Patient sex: F
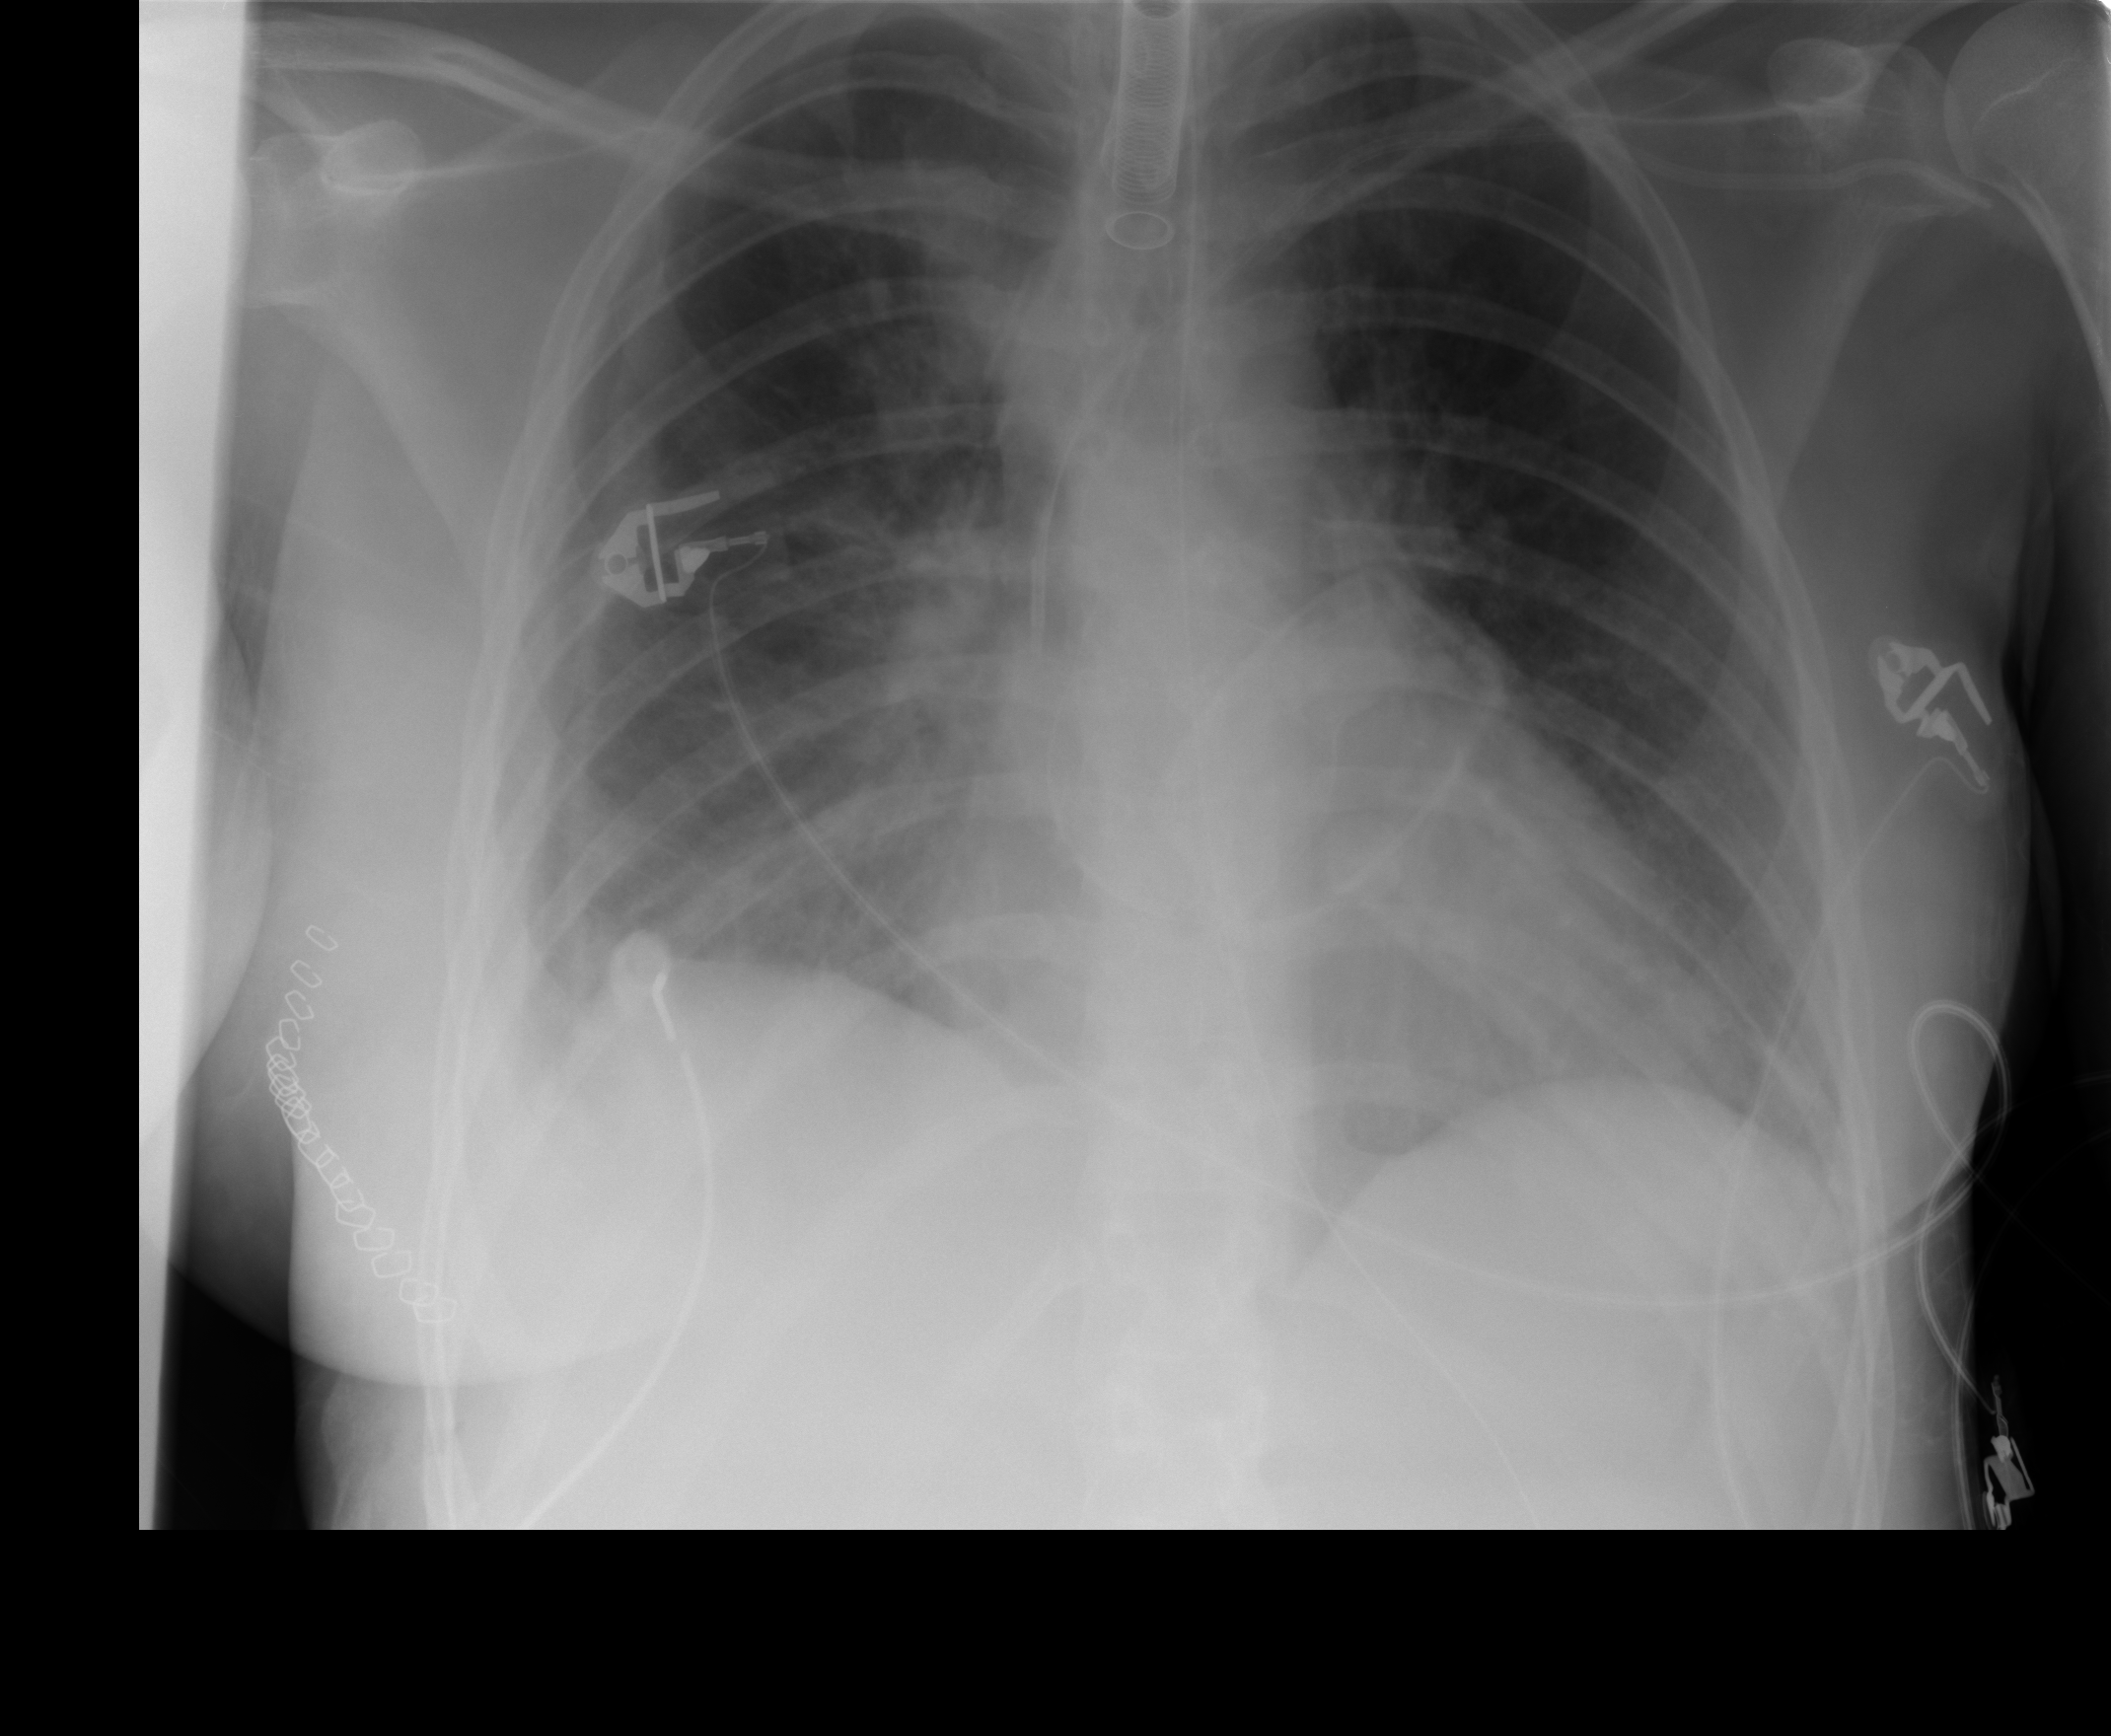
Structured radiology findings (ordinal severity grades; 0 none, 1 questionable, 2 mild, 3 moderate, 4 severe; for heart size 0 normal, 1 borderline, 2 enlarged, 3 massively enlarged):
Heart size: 0
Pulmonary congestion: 0
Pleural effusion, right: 2
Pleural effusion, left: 0
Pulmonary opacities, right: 2
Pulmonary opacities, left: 2
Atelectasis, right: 2
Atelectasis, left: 1